Question: I have this calendar I'm working on in jetpack compose. I have gotten some help with placement in rows and stuff like that using weight. The problem is though that I'm trying to make an item of a month in the calendar and place that in a 'LazyRow' but i think it has to do with that lazy rows are scrollable so the weight function for the box with the text in it makes it so that no text shows up if the code looks like this...
'''
fun CalendarRowItem(calendarSize: Int, initWeekday: Int, textColor: Color, clickedColor: Color){
var dayCounter: Int = 1
var week: Int = 1
var _initWeekday = initWeekday
Column() {
while(dayCounter <= calendarSize){
Row(modifier = Modifier.fillMaxWidth().padding(5.dp)) {
if(initWeekday > 0){
repeat(initWeekday){
Spacer(modifier = Modifier.weight(1f))
}
}
for (i in week..(7 - _initWeekday)){
if(dayCounter <= 31){
Box(
contentAlignment = Alignment.Center,
modifier = Modifier
.padding(10.dp)
.background(clickedColor, CircleShape)
.clickable { }
) {
Text(text = dayCounter++.toString(), color = textColor )
}
}else{
Spacer(modifier = Modifier.weight(1f))
}
_initWeekday = 0
}
}
}
}
}
'''
but without the weight i cant place the dates correctly plus i have no clue how i would make it so that only one item is visible in the screen at once?

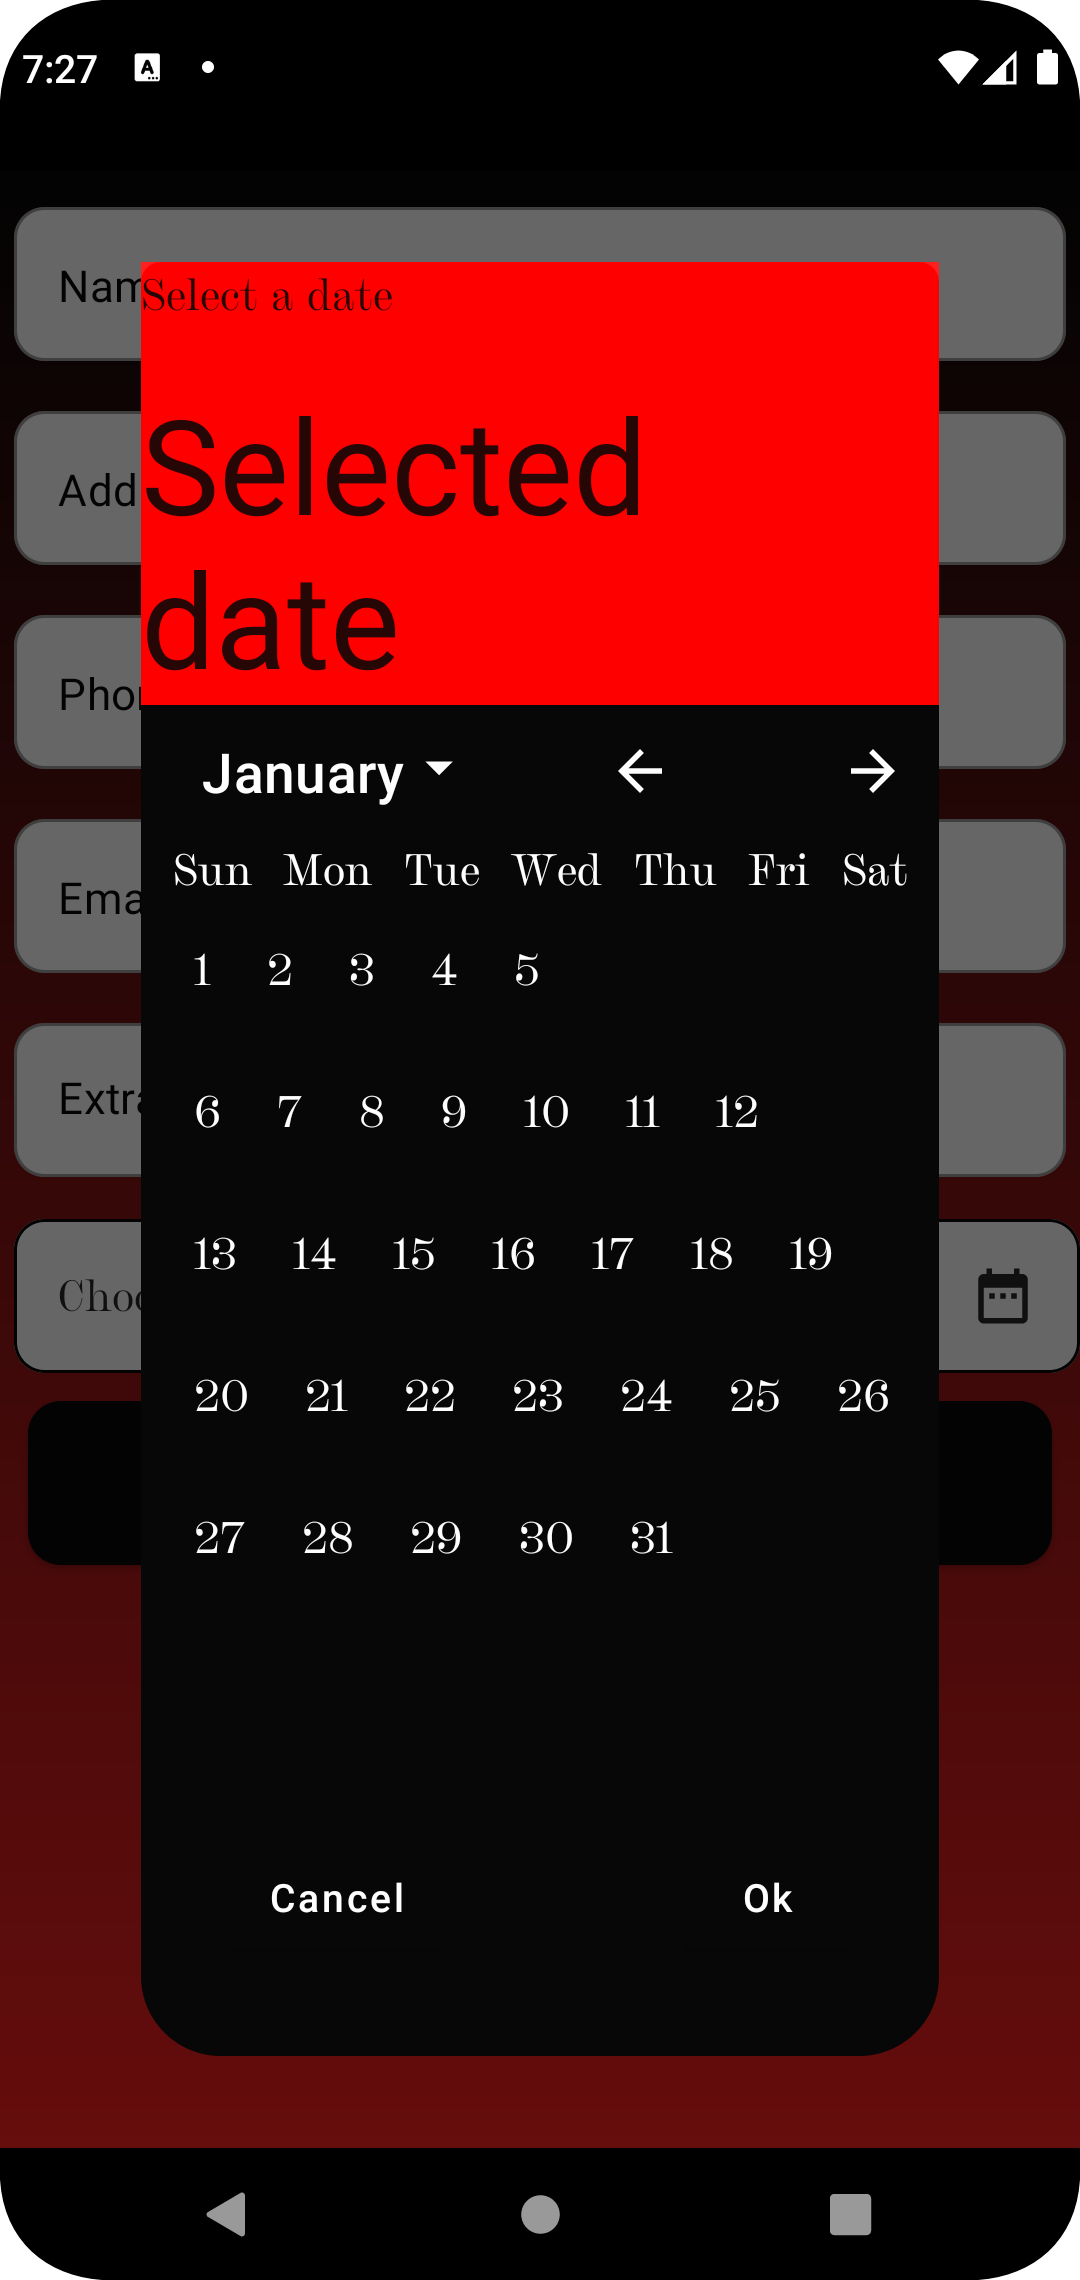
Answer: I think using <URL> instead of 'LazyRow' may suit better in this case: it has pagination, as you probably don't need your scroll to stop in between the month, and won't have such a problem out of the box, as same modifier as I suggest you below in applied by the component.
Below is a general answer to the problem, as you still may face it in other cases.
---
That indeed happens because the parent is horizontally scrollable.
In such case 'Modifier.fillMaxWidth', as well as 'Modifier.weight' with 'fill' parameter set to 'true' (it's default value) has no effect, as parent width constraint is equal to infinity.
You need to restrict parent width. In this case <URL> can be used on the container: it'll make the view width be equal to the 'LazyRow' width - the part of scroll view which takes exactly "one screen".
As this modifier is defined on 'LazyItemScope', you have two options to apply it:
1. Define CalendarRowItem on the scope, in this case CalendarRowItem will only be available to use from lazy view item. fun LazyItemScope.CalendarRowItem(/* ... */) {
// ...
Column(Modifier.fillParentMaxWidth()) {
// ...
}
}
2. Add a modifier parameter for CalendarRowItem and pass Modifier.fillParentMaxWidth from item scope: fun CalendarRowItem(/* ... */, modifier: Modifier) {
// ...
Column(modifier) {
// ...
}
}
items(yourItems) { item ->
CalendarRowItem(
/* ... */,
modifier = Modifier.fillParentMaxWidth()
)
}